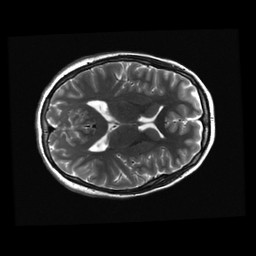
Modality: T2w
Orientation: axial
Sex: female
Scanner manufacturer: ge
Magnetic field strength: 3 T
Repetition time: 5 s
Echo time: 0.101 s